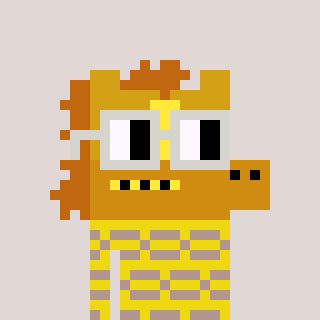
a pixel art character with square light gray glasses, a yellow horse-shaped head and a yellow-colored body on a warm background